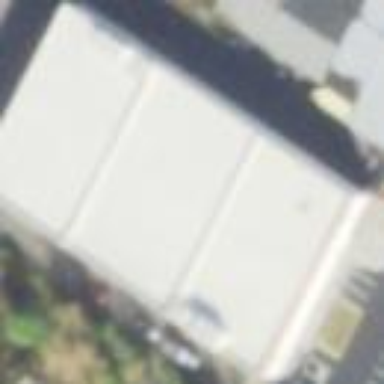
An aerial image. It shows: Building housing Public Storage rental shop.